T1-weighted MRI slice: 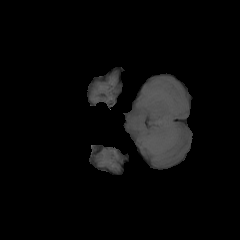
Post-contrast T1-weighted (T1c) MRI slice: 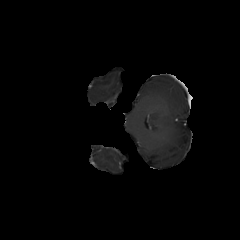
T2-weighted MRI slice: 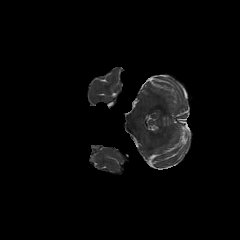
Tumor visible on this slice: no